Question: I have two tables, with each table having a composite primary key.
One attribute is in both composite primary keys.
How am i supposed to reference the common attribute?? Do i just reference it as a FK in both tables as below? The cust_id and flight_id below are each part of the composite key as well and reference primary keys in other tables. (Ignore the third attribute in the erd for the br_flight table as I choose to use a composite key in the end).
'''
CREATE TABLE BOOKING_REFERENCE (
REFERENCE_ID NVARCHAR(10) NOT NULL,
CUST_ID NUMBER(10)NOT NULL,
STATUS NVARCHAR (1), NOT NULL,
PRIMARY KEY(REFERENCE_ID, CUST_ID),
FOREIGN KEY(REFERENCE_ID) REFERENCES BR_FLIGHT(REFERENCE_ID):
FOREIGN KEY (CUST_ID) REFERENCES CUSTOMER(CUST_ID);
CREATE TABLE BR_FLIGHT (
REFERENCE_ID NVARCHAR(10) NOT NULL ,
FLIGHT_ID NVARCHAR (10) NOT NULL,
PRIMARY KEY(REFERENCE_ID, FLIGHT_ID),
FOREIGN KEY (REFERENCE_ID) REFERENCES BOOKING_REFERENCE(REFERENCE_ID)
FOREIGN KEY (FLIGHT_ID) REFERENCES FLIGHT(FLIGHT_ID)
);
'''

Would the above sql work??
Thanks in advance and apologies for the shoddy diagram:)
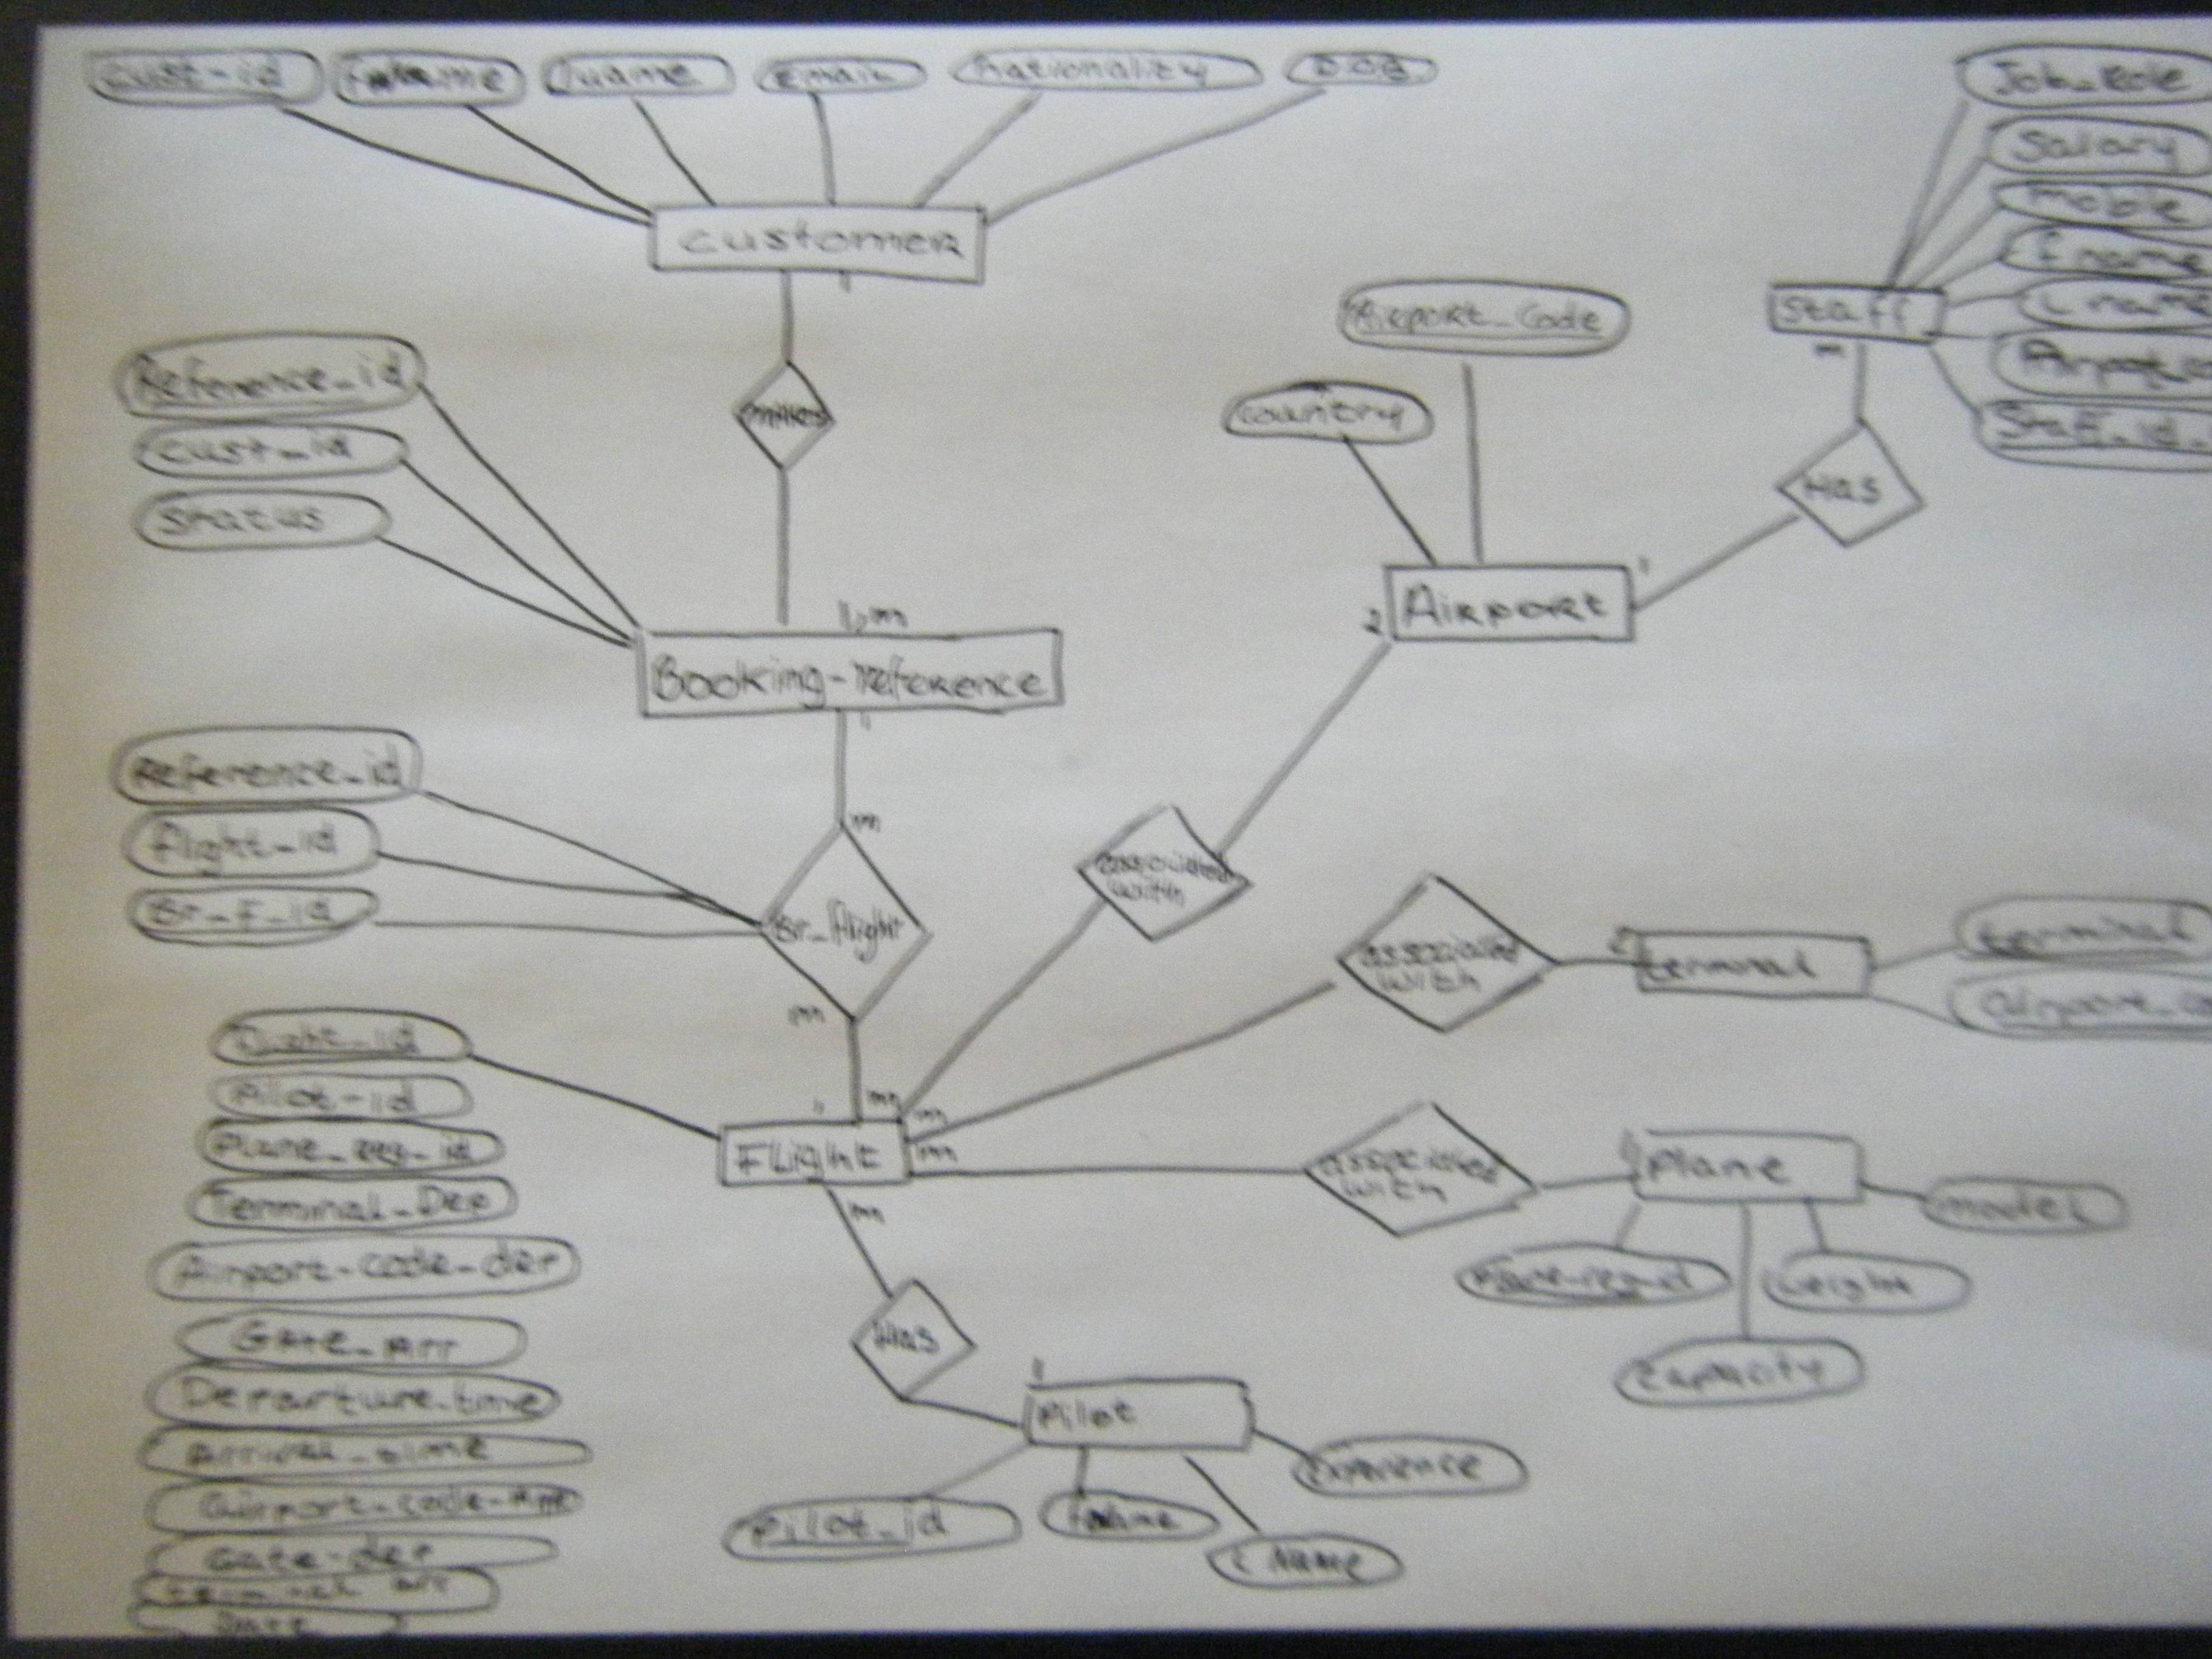
Answer: Foreign keys have to match the primary/unique key they reference column for column. Since the primary key of 'BOOKING_REFERENCE' is ('REFERENCE_ID', 'CUST_ID'), that means that the foreign key from 'BR_FLIGHT' to 'BOOKING_REFERENCE' must consist of 2 columns also. That means you need to add 'CUST_ID' to the 'BR_FLIGHT' table - either that or your 'BOOKING_REFERENCE' primary key is wrong and should just be ('REFERENCE_ID').
That said, it doesn't make sense to have foreign keys defined in both directions as you do. The "child" table should reference the "parent" and not vice versa.